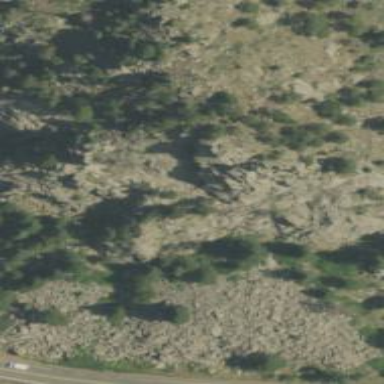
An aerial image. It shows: Crag suitable for climbing located by cliff.